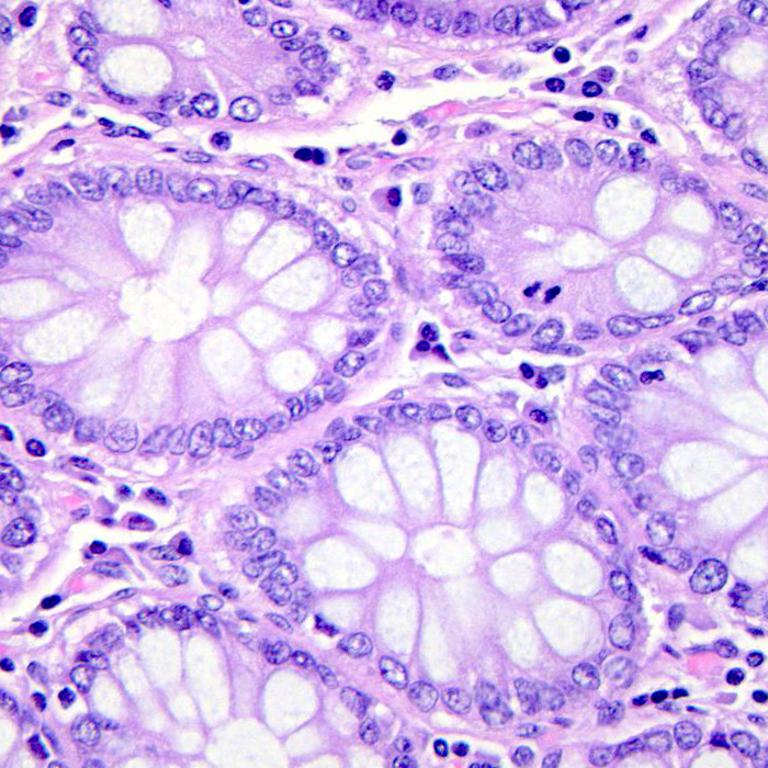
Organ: colon
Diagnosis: benign